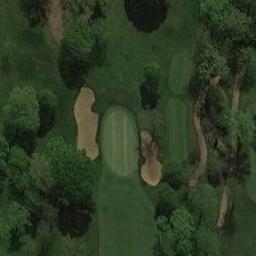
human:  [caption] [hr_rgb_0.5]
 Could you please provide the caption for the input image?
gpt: There are many trees in the golf course .

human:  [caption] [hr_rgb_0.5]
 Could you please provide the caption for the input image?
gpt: The golf course has three putting greens, A fairway, A lake, Some barrier trees and sandpits and two roads go through the golf course .

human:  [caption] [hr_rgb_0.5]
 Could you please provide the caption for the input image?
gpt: There are five bunkers in this area, Two winding paths and a small river .

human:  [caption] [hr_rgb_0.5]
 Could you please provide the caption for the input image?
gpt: There are a few bunkers and a few paths on the large green lawn on the golf course and many trees .

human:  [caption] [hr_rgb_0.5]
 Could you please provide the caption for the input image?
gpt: There are three bunkers and some trees on the golf course .